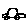
Label: car